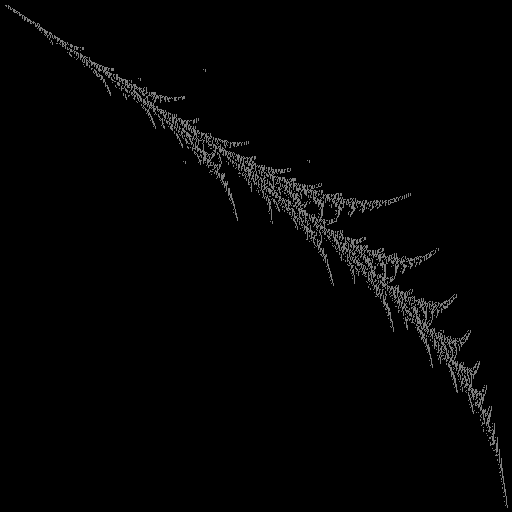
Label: umbrellafern